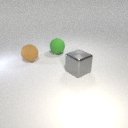
large gray metal cube in front of large green rubber sphere